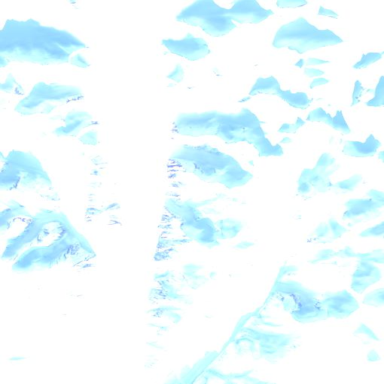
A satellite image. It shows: Majestic glacier in the distance.